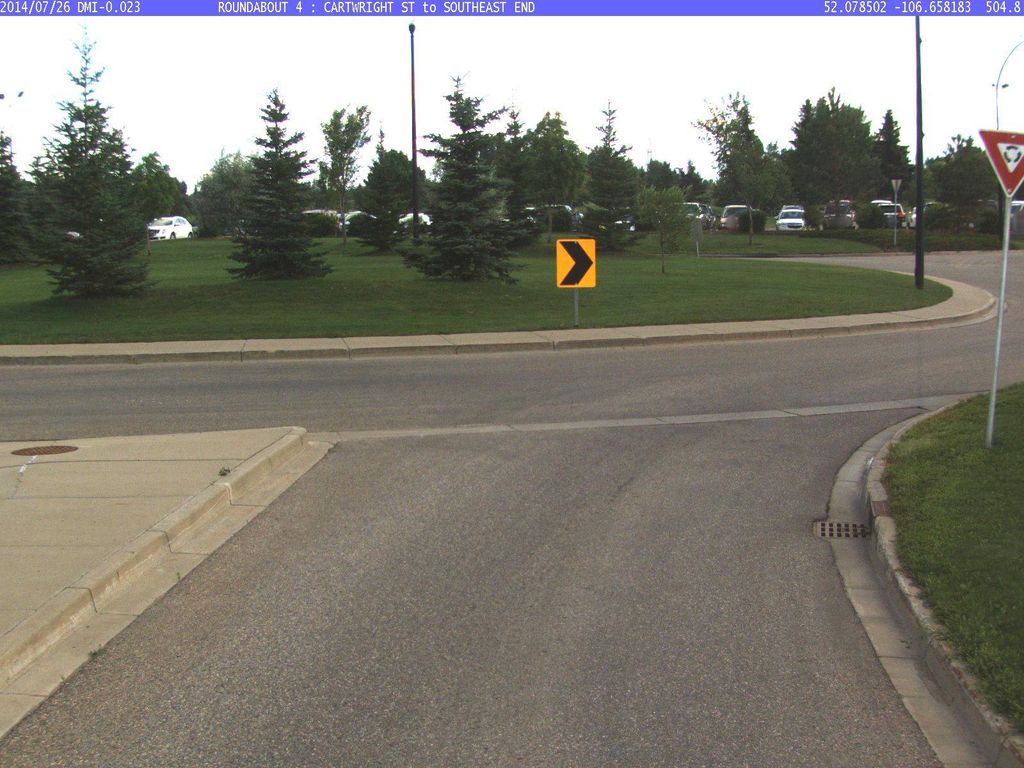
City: saskatoon